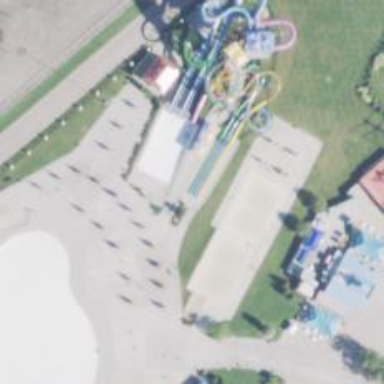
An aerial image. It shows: Bridge leading to water slide attraction.